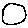
Label: circle